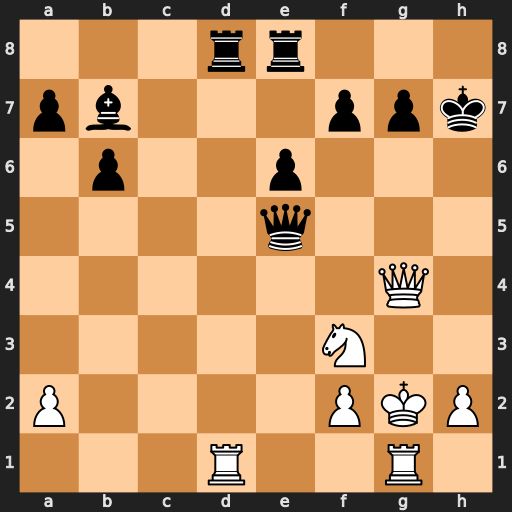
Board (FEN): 3rr3/pb3ppk/1p2p3/4q3/6Q1/5N2/P4PKP/3R2R1
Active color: w
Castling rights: -
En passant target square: -
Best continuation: Qh4+ Kg8 Rxd8 Rxd8 Qxd8+